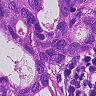
Metastatic tissue present: yes